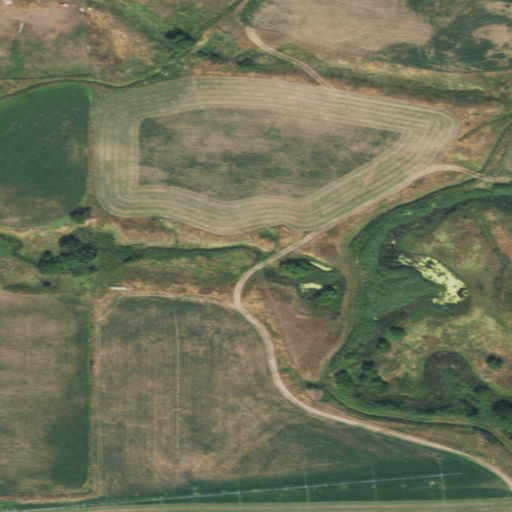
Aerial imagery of valley in Wyoming named Bates Draw containing cultivated crops, herbaceous wetlands, pasture, woody wetlands, shrub, grassland, and open development